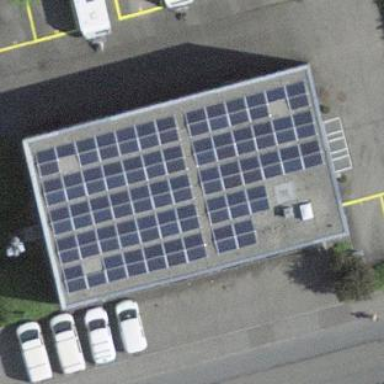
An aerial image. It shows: Solar power generator using photovoltaic panels.